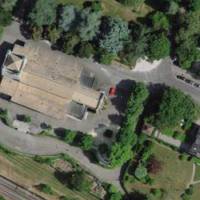
EUNIS habitat code: 55
Species observed at this site:
Erigeron karvinskianus
Hedera colchica
Asplenium trichomanes
Pittosporum tobira
Cymbalaria muralis